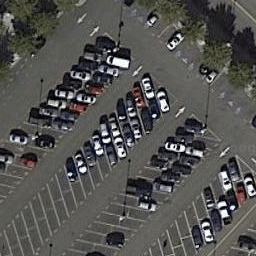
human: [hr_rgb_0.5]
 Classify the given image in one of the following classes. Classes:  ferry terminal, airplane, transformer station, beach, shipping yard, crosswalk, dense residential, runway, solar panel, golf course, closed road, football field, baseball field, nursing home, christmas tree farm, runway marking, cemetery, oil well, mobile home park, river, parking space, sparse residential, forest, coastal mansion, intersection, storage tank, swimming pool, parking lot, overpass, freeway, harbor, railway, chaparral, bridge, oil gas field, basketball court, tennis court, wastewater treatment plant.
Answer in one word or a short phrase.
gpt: parking lot